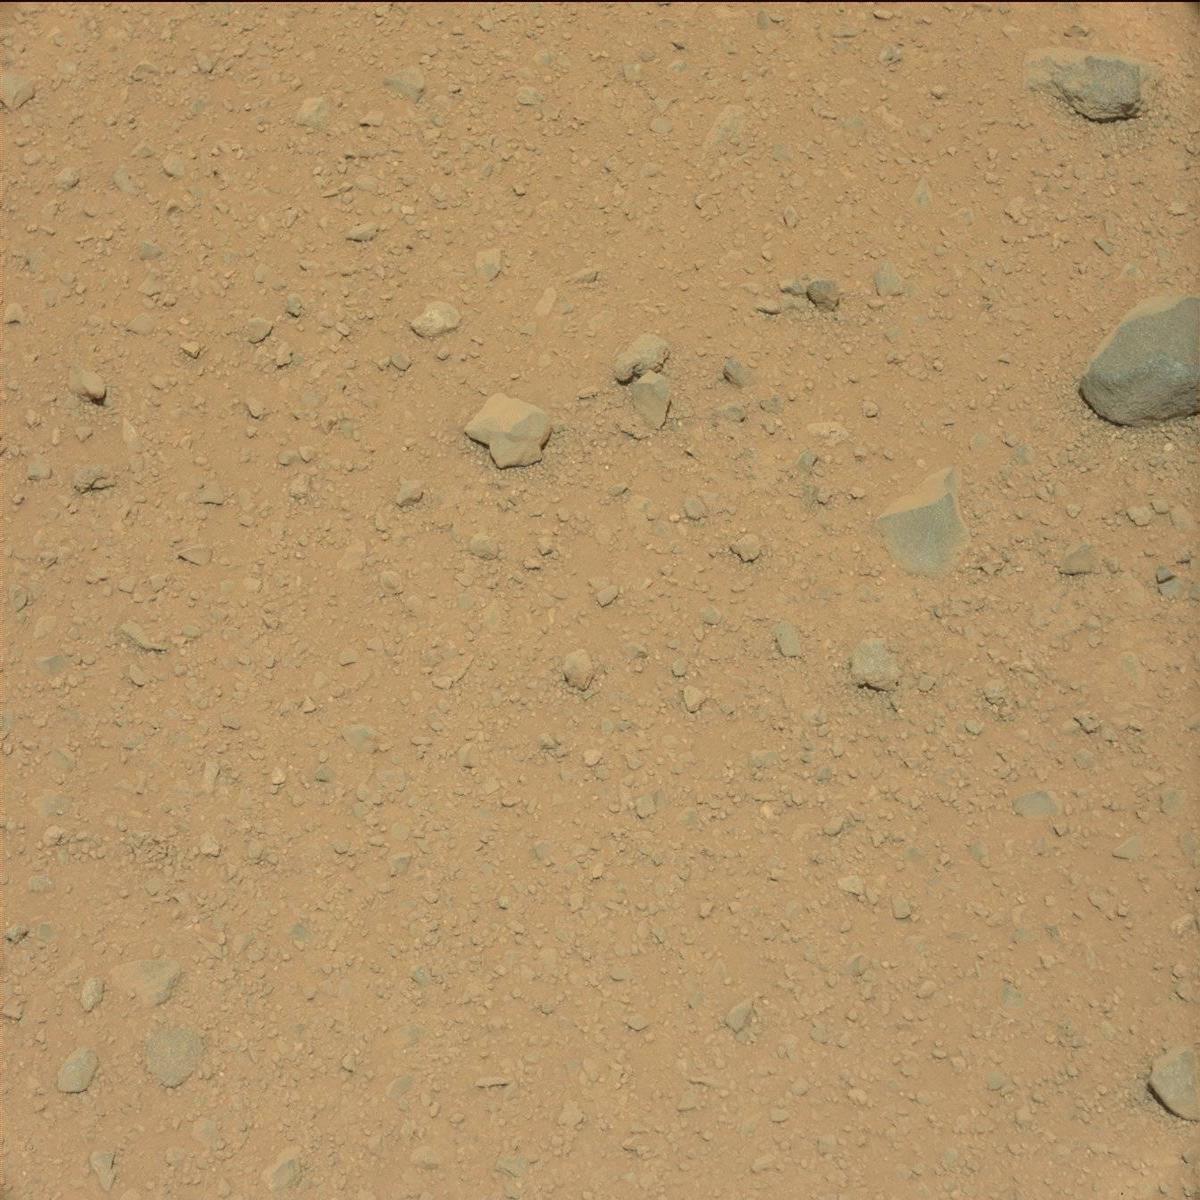
Terrain classes present: Bedrock, Rock, Sand / Soil